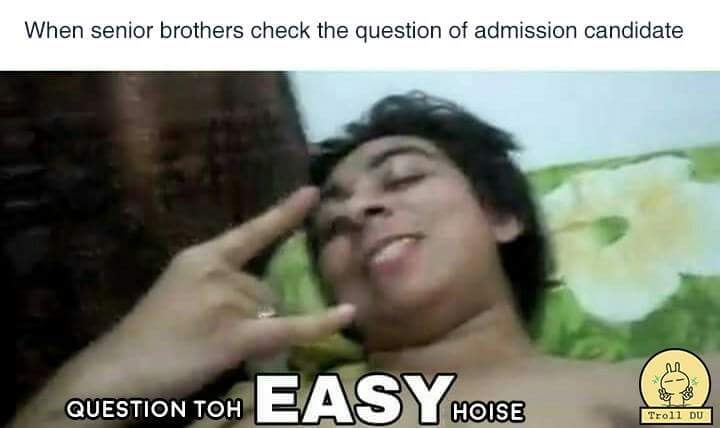
Caption: When senior brothers check the question of admission candidate    QUESTION TOH EASY HOISE
Label: non-hate